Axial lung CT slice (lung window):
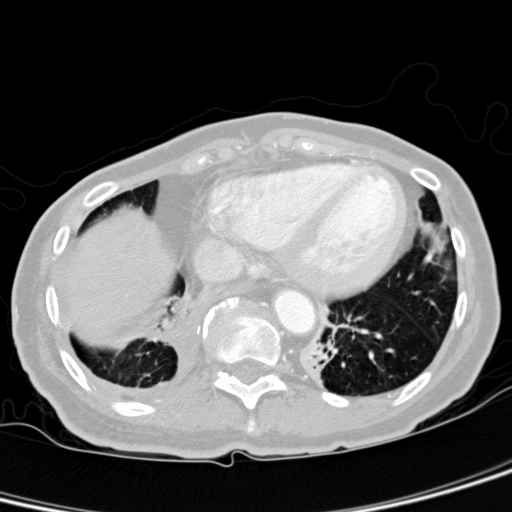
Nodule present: no